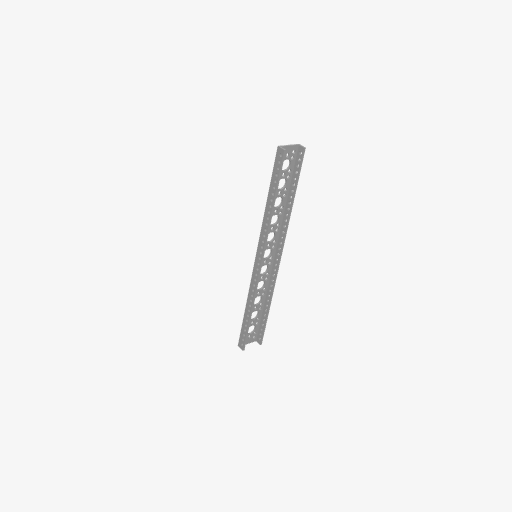
Part: MiniLowSideUChannel11H